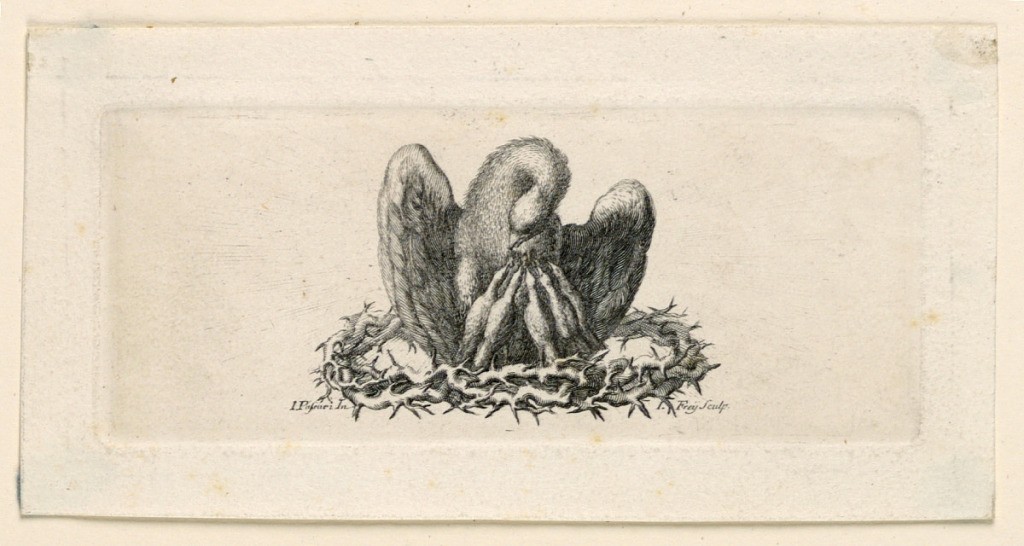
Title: Vignette, The Pelican in the Crown of Thorns
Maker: Jakob Frey, Swiss, active Italy, 1681 - 1752
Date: ca. 1715
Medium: Etching on paper
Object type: Print
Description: Five little birds drink from the wound.